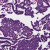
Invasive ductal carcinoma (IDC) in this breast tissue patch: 1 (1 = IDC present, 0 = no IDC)